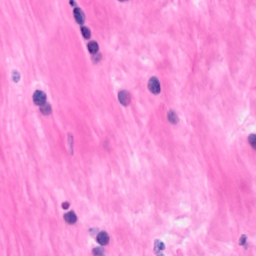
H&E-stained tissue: Breast